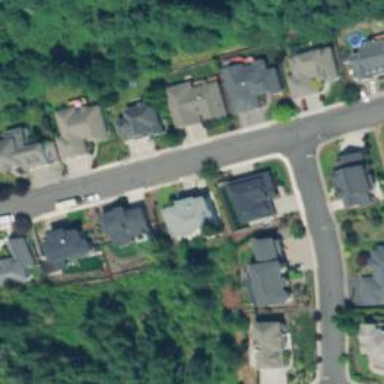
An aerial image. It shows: Residential road with sidewalk on the left.